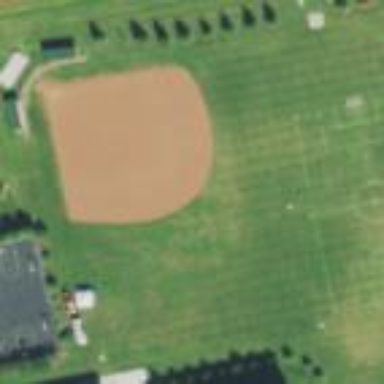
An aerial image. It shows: Baseball pitch for leisure and sports activities.